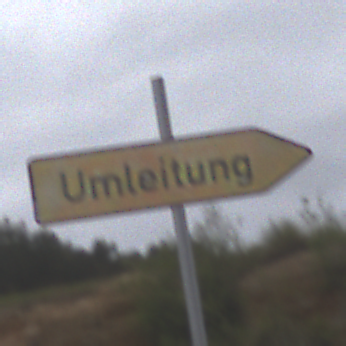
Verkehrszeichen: UmleitungswegweiserRechtsweisend
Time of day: Midday
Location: Outdoor (Nature)
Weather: Overcast
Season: NotSpecified
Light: Natural